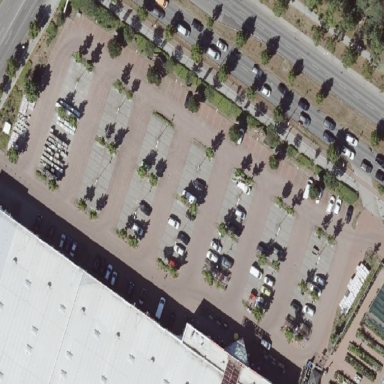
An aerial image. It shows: Parking area with surface.